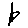
Label: star